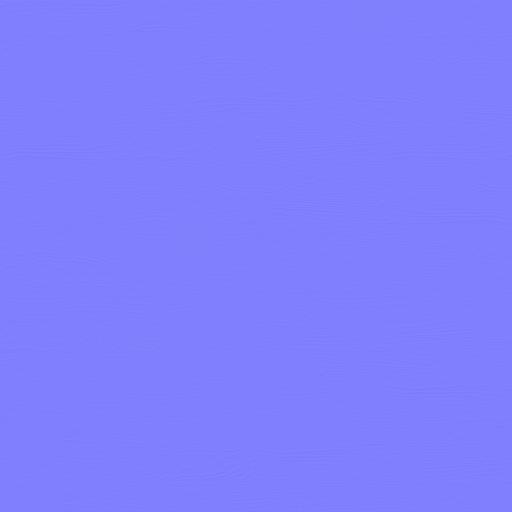
clean lime smooth wood wooden